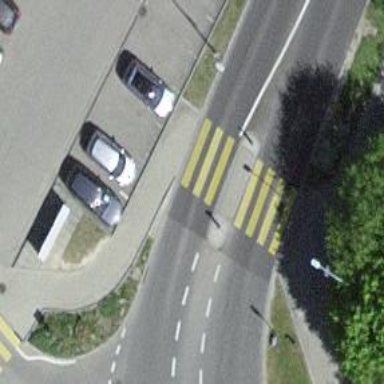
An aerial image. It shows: Uncontrolled crossing with pedestrian island.